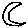
Label: moon